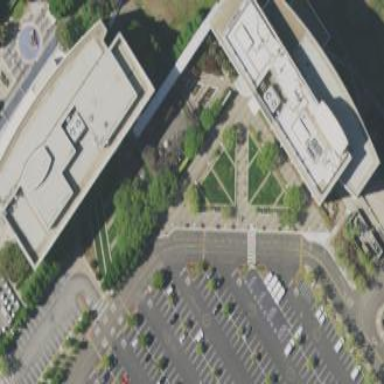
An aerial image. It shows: Office building.